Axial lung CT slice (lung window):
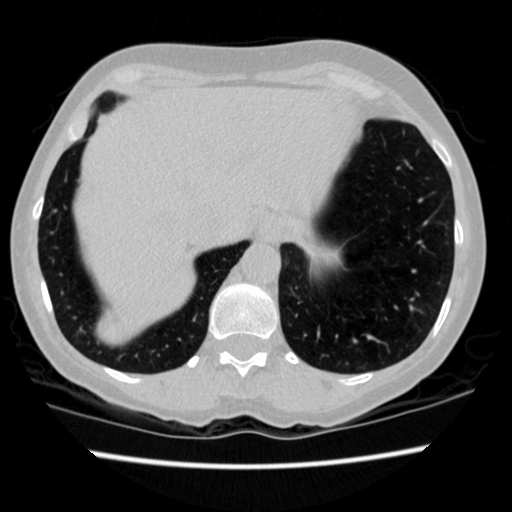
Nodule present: no